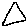
Label: triangle